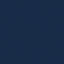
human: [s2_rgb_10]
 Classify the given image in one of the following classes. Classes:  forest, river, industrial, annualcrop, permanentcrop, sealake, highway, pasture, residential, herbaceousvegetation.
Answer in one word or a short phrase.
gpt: SeaLake